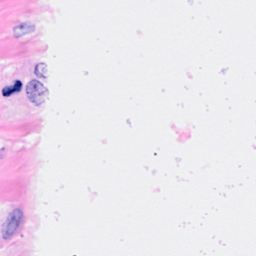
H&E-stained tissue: Breast